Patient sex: M
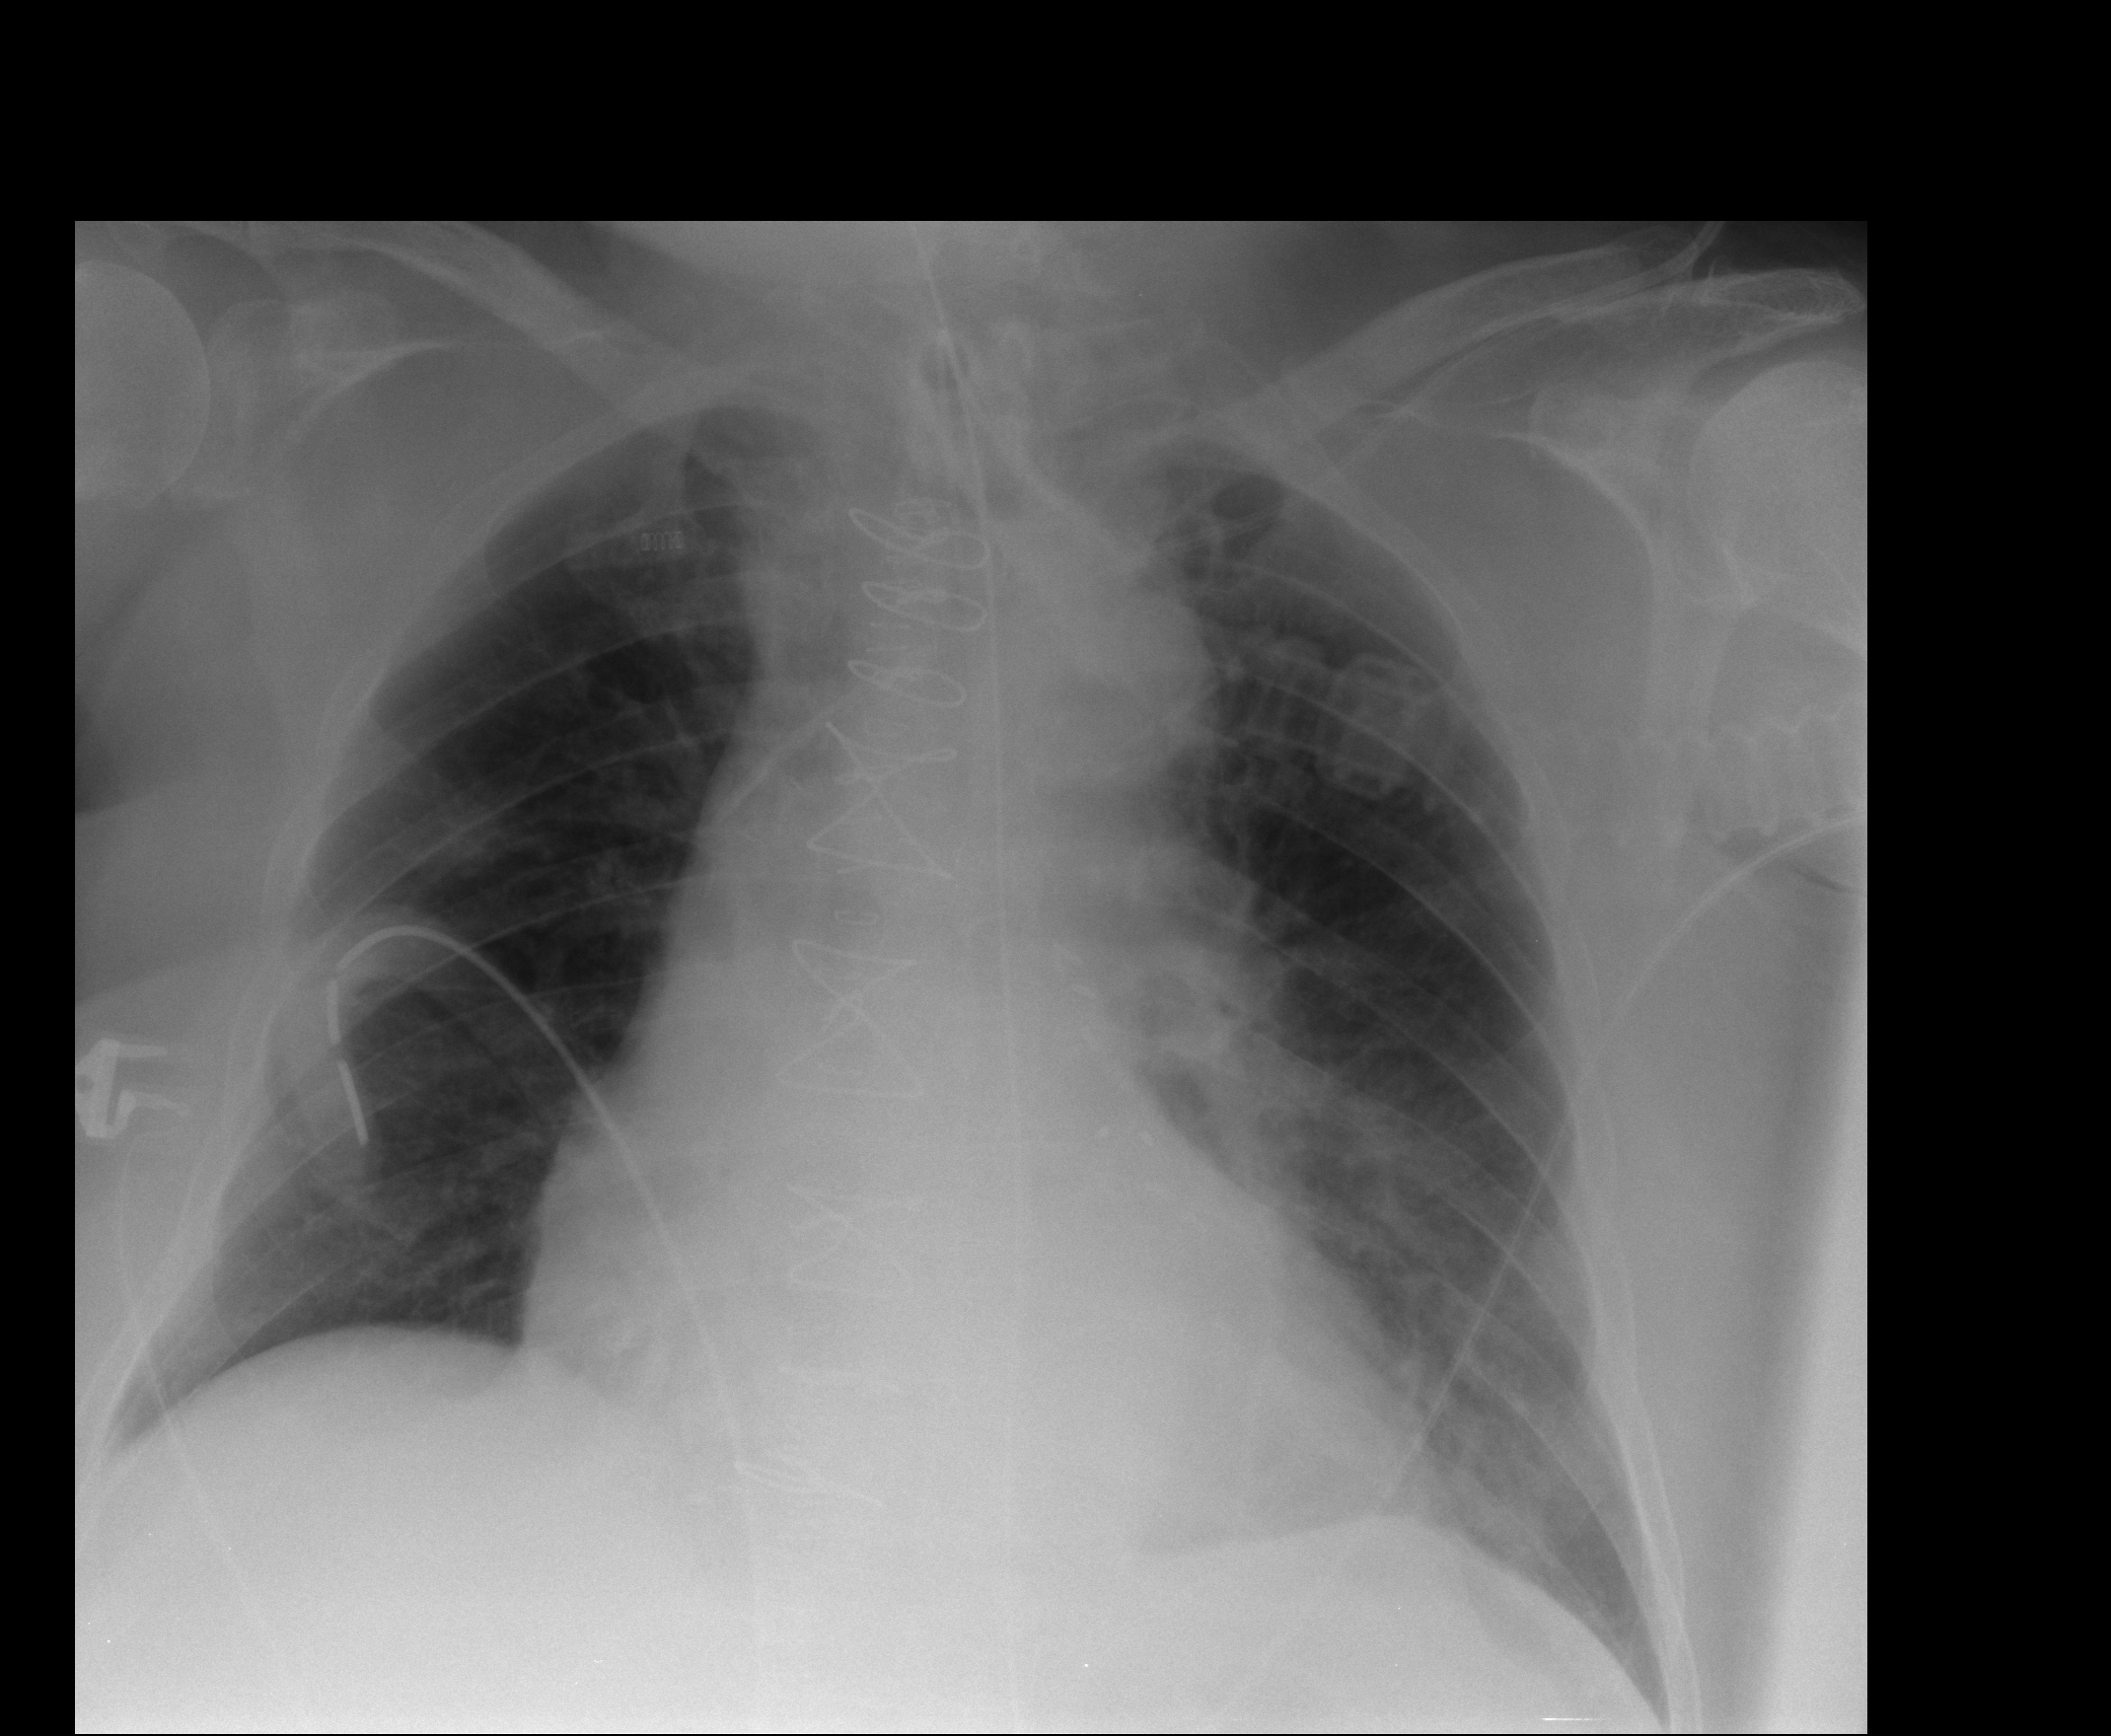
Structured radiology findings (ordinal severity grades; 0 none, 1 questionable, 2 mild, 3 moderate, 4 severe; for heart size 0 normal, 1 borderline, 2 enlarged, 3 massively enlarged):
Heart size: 2
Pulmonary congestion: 1
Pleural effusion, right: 0
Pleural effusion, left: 0
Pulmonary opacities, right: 0
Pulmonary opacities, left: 0
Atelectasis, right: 2
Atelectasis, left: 2